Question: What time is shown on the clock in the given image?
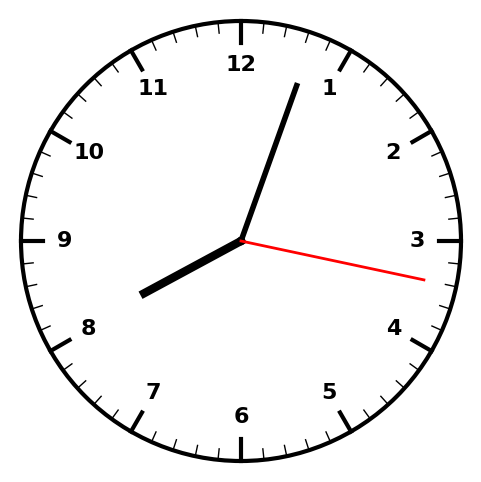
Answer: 08:03:17